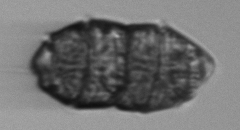
Label: Margalefidinium